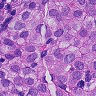
Metastatic tissue present: yes